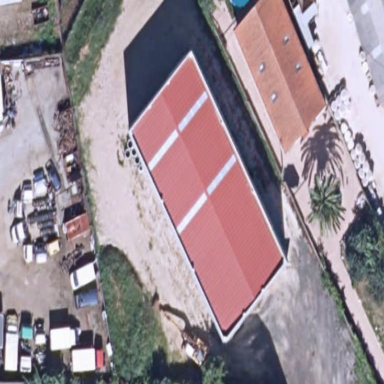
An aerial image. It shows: Industrial building.